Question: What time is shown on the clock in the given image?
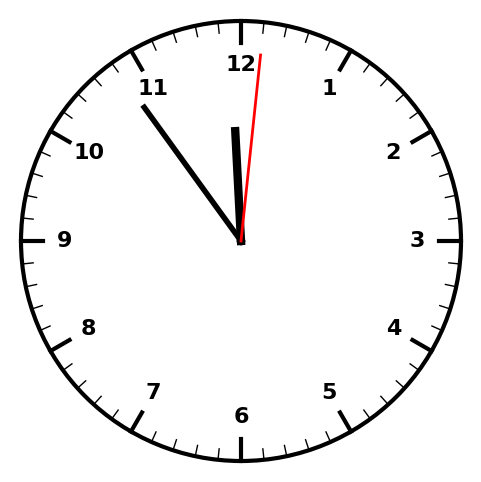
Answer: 11:54:01